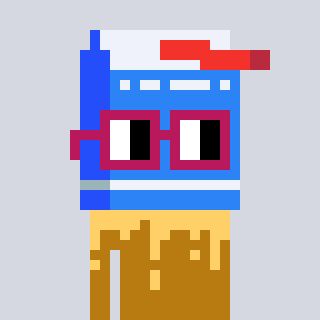
a pixel art character with square dark red glasses, a milk-shaped head and a gold-colored body on a cool background